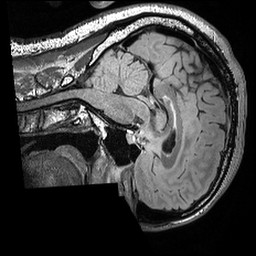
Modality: FLAIR
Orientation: sagittal
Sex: male